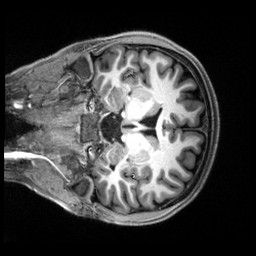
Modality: T1w
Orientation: coronal
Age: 19
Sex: female
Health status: healthy
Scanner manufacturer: siemens
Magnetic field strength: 3 T
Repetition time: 2.5 s
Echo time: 0.00222 s